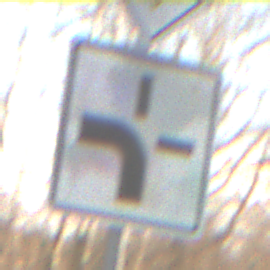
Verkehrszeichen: VerlaufVorfahrtsstrasse1
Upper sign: Vorfahrtsstrasse
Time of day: SunriseSunset
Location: Outdoor (Nature)
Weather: PartlyCloudy
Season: NotSpecified
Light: Natural